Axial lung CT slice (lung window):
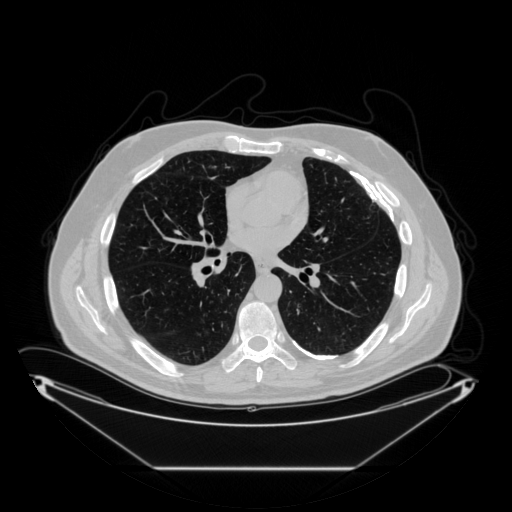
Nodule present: no